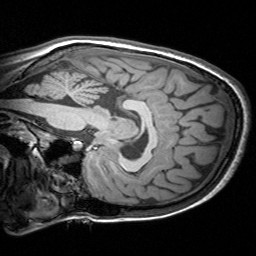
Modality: T1w
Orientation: sagittal
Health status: healthy